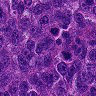
Metastatic tissue present: yes